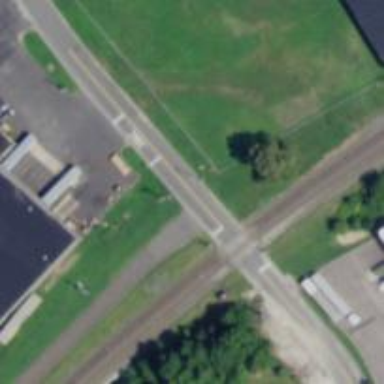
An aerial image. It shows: Railway level crossing.